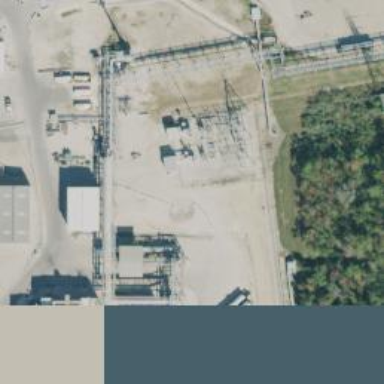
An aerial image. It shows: Switch used for power control.